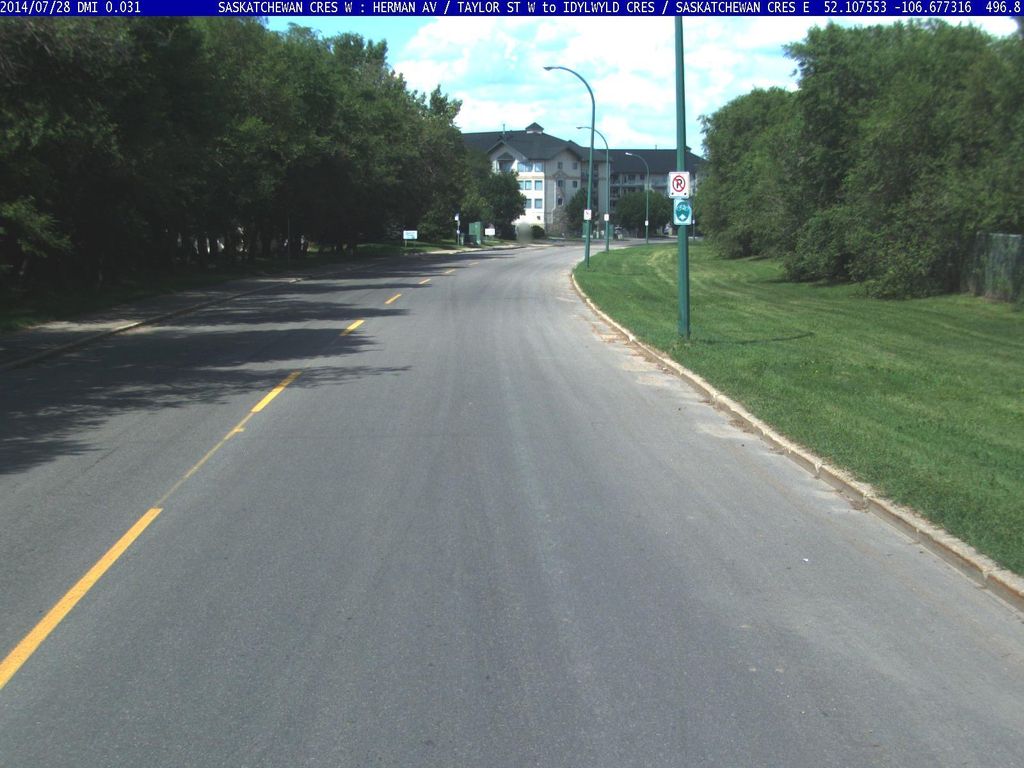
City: saskatoon